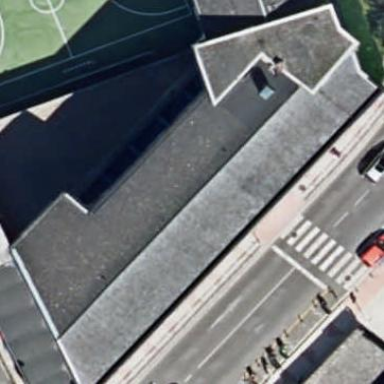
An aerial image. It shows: School building.